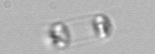
Label: Skeletonema